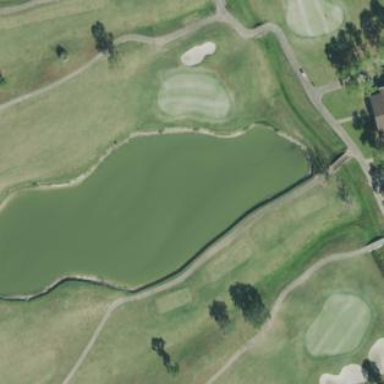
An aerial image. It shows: Water hazard in golf course. The hazard is natural water feature.